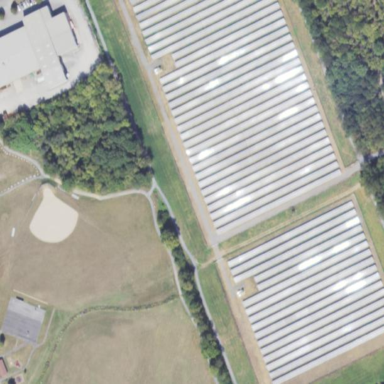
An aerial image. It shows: Solar power plant utilizing photovoltaic technology.